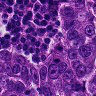
Metastatic tissue present: no